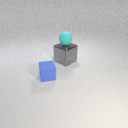
small cyan rubber sphere above large gray metal cube